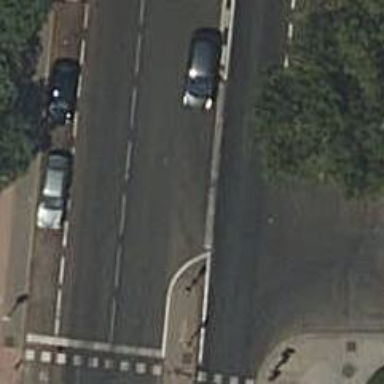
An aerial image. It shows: Road with traffic signals.